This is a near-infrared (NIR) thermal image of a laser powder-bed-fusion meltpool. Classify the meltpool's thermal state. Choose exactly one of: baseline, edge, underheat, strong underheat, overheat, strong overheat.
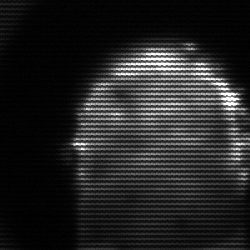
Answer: baseline